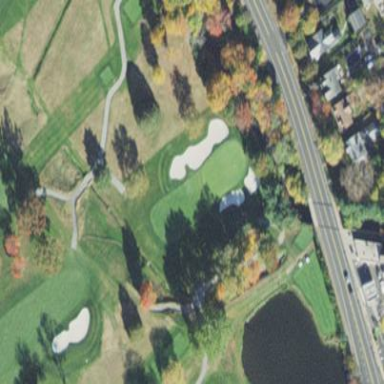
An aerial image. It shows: Golf fairway surrounded by grass.